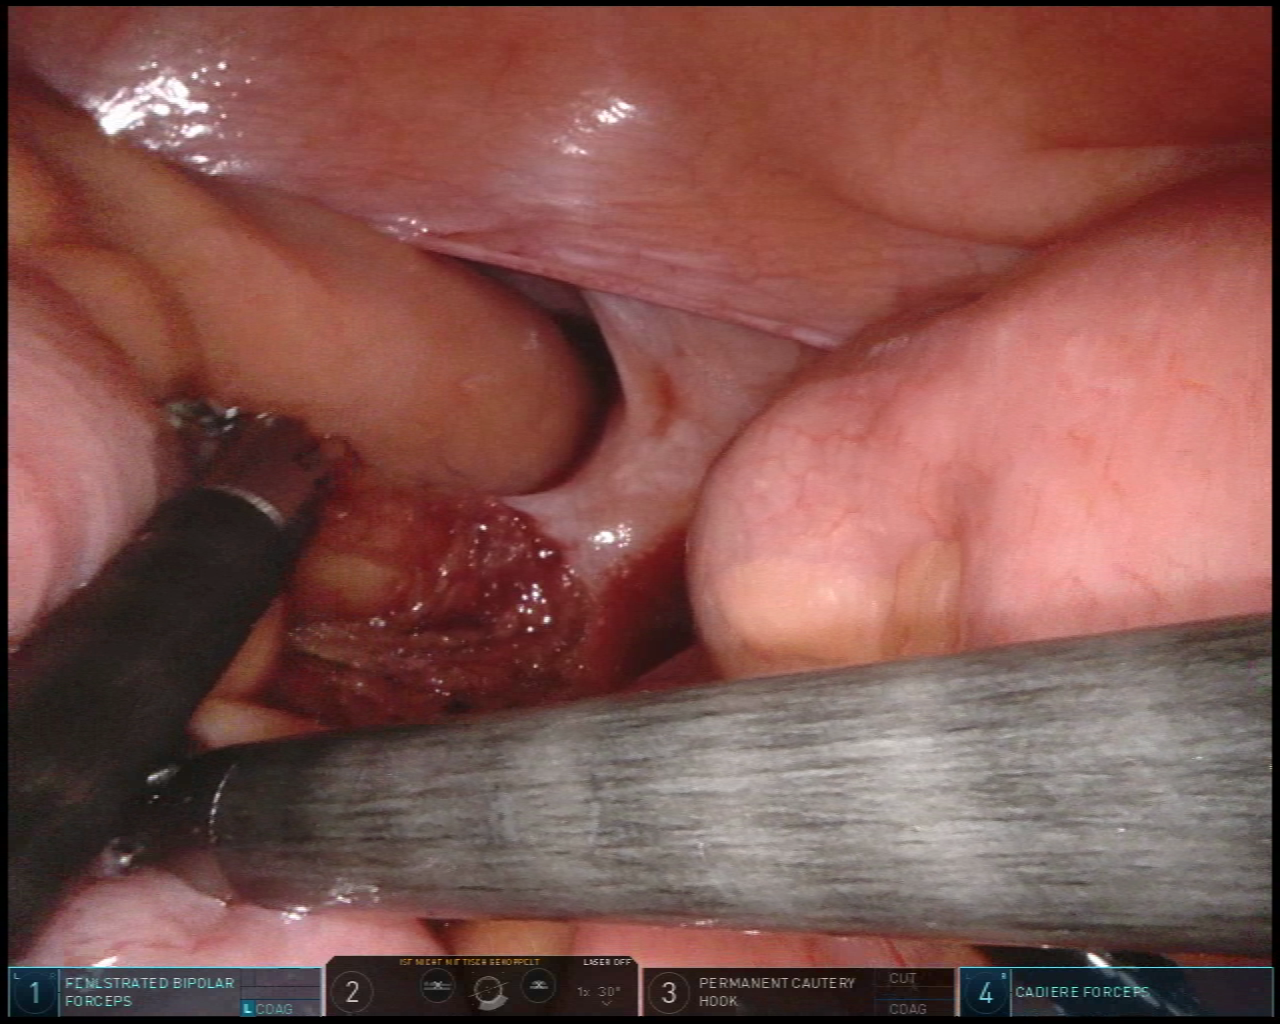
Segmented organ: colon
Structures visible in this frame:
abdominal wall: yes
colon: yes
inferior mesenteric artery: no
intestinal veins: no
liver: no
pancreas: no
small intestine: yes
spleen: no
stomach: no
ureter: no
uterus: no
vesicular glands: no